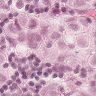
Metastatic tissue present: yes